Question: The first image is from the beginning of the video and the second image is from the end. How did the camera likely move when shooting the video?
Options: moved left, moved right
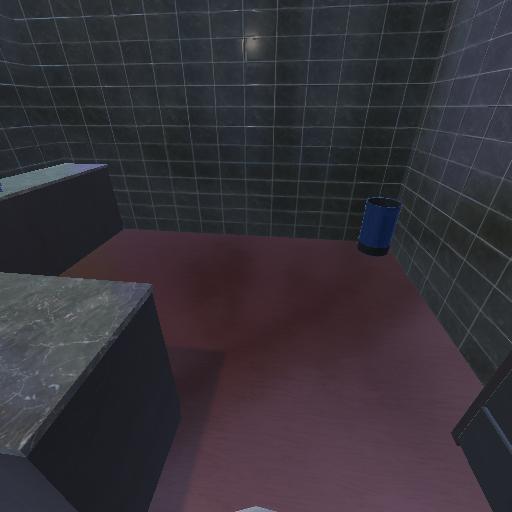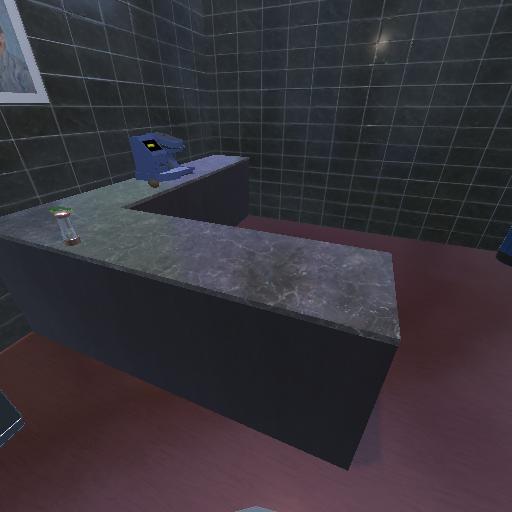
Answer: moved left